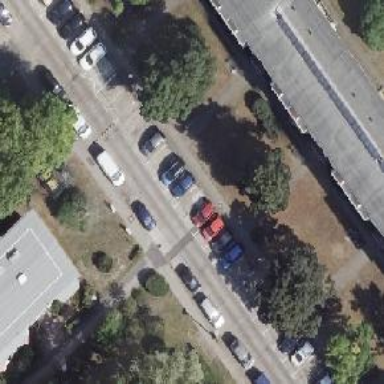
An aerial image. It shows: Residential road with concrete plates sidewalk on both sides. There are parallel parking lanes on the left and parking lane on the right side.